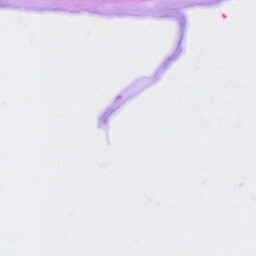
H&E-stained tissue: Ovarian